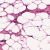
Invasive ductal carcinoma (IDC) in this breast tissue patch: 0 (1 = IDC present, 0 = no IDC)